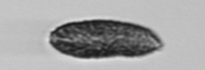
Label: Pseudochattonella_farcimen